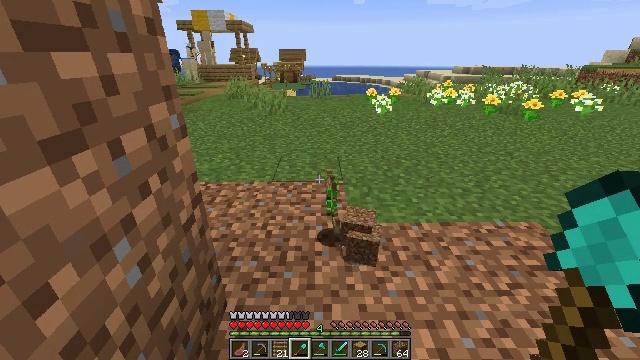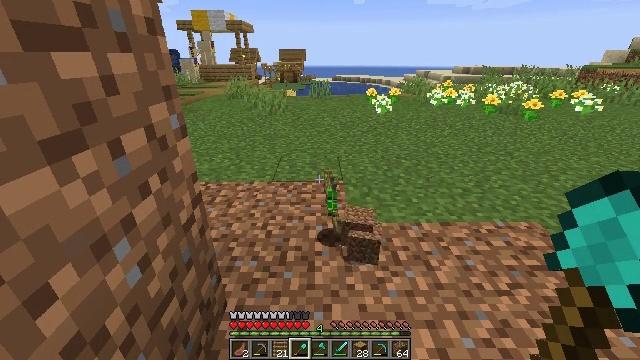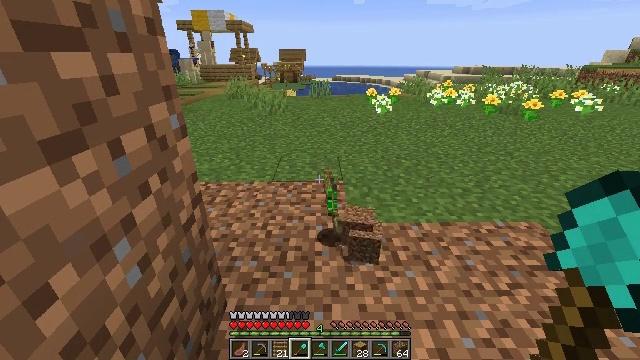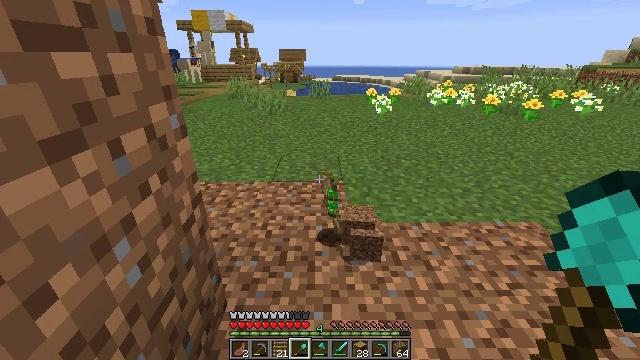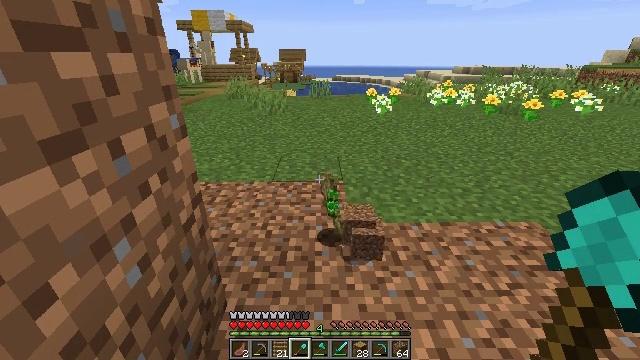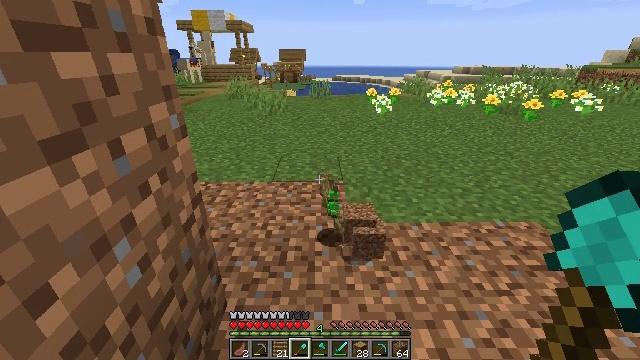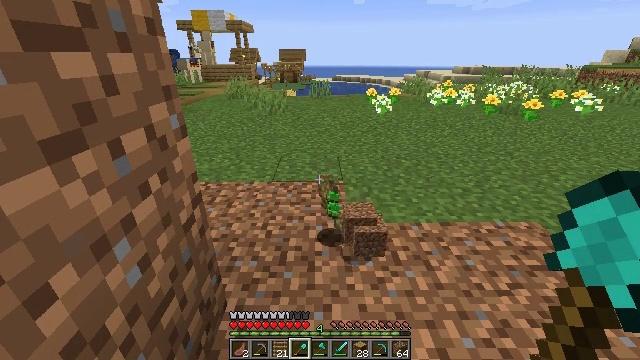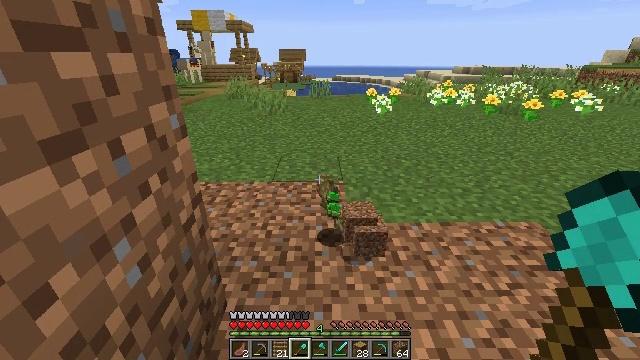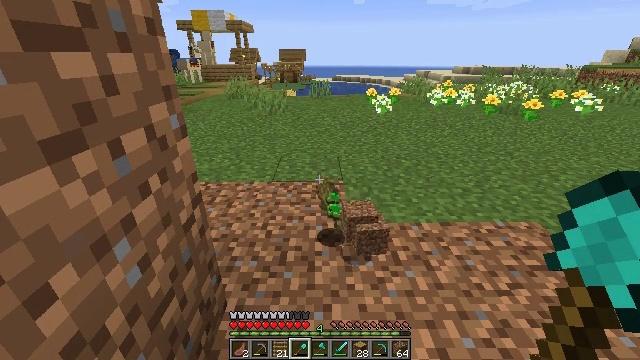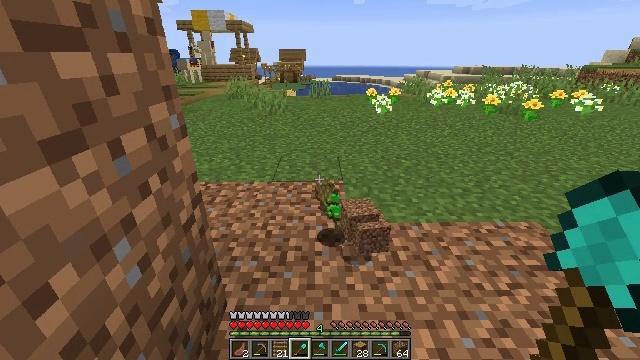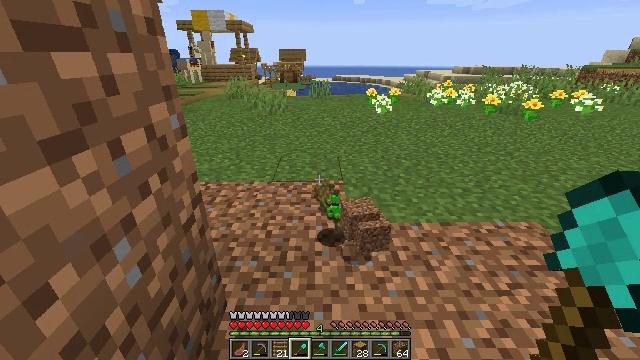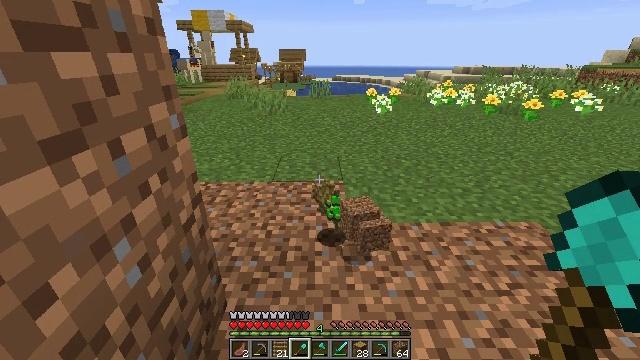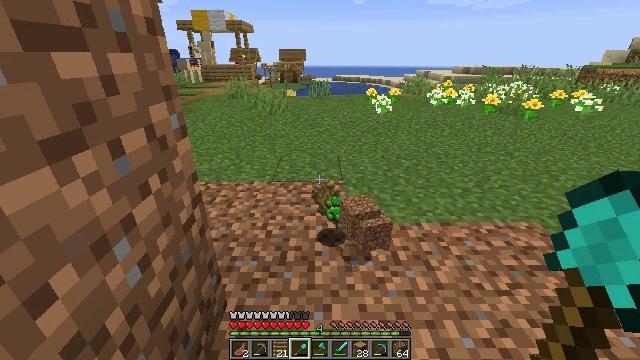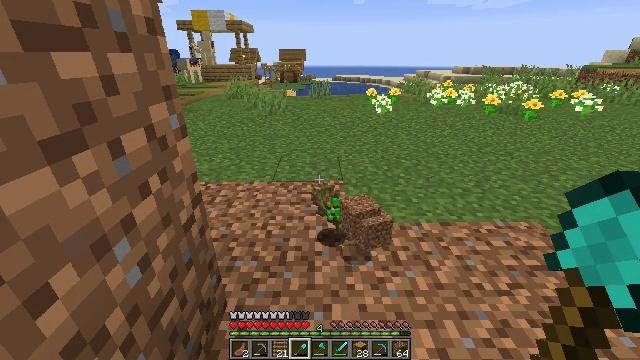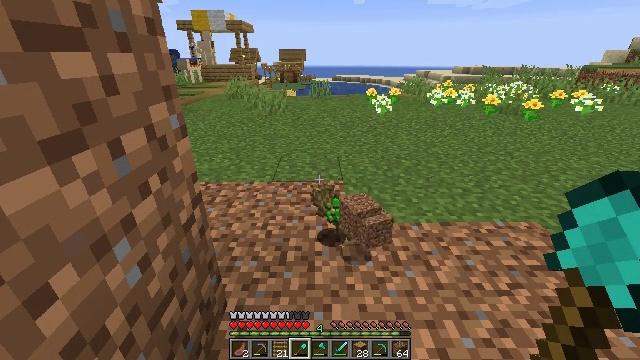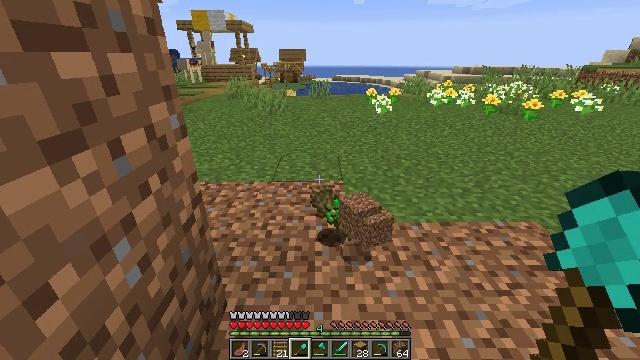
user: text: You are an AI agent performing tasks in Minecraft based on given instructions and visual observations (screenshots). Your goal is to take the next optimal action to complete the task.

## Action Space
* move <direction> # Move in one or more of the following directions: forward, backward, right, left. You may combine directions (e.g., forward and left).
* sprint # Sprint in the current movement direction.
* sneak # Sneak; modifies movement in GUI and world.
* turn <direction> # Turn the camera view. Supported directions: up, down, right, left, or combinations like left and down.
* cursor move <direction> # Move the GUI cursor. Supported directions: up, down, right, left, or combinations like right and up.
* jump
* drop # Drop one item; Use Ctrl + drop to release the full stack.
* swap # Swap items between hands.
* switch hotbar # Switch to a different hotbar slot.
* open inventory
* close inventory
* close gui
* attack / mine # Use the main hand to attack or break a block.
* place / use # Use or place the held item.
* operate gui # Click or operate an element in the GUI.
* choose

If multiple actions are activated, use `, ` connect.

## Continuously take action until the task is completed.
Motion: motion action
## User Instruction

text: Attack the farmland to gather it.
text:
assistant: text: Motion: no_op
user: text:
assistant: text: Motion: no_op
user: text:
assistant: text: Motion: no_op
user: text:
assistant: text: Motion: no_op
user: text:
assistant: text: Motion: no_op
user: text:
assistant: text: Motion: no_op
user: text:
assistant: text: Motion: no_op
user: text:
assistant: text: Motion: no_op
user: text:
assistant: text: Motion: no_op
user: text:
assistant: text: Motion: no_op
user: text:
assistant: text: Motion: no_op
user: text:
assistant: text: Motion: no_op
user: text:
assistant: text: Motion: no_op
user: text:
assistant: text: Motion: no_op
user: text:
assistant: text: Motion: no_op
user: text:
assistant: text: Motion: no_op
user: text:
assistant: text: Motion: no_op
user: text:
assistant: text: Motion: no_op
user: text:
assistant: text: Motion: no_op
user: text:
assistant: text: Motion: no_op
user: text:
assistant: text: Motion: no_op
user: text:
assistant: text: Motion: no_op
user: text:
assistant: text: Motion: no_op
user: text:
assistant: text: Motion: no_op
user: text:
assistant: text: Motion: no_op
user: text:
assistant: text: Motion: no_op
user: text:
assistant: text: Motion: no_op
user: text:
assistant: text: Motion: no_op
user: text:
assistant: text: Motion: no_op
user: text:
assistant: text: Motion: no_op